Field crop: tomato
Growth stage: 1
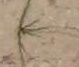
Species: cyperus